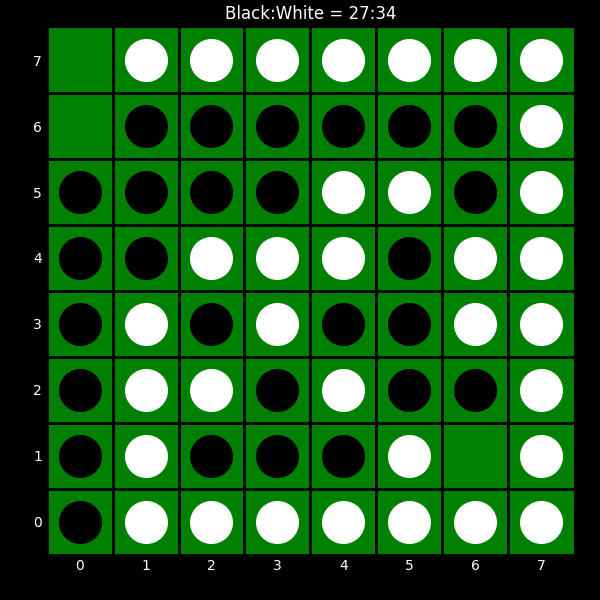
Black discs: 27
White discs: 34